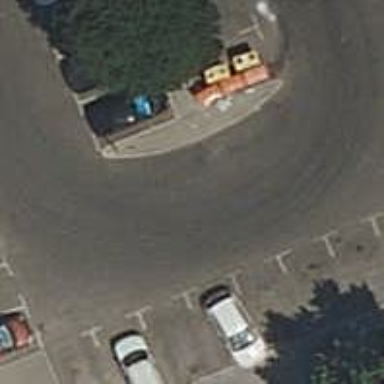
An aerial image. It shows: Road serving as parking aisle.